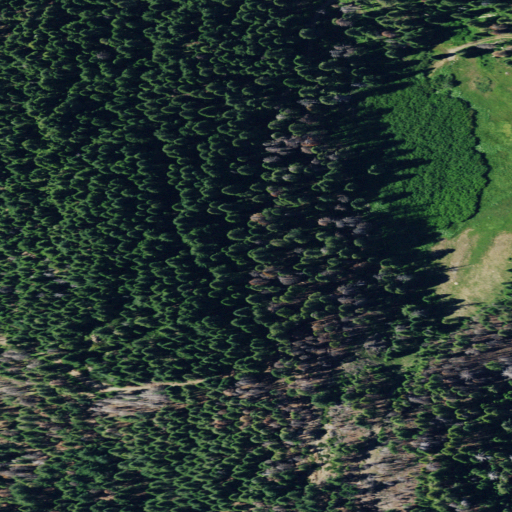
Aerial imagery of depression(s) in California named Bear Basin containing evergreen forest, open development, shrub, and grassland